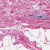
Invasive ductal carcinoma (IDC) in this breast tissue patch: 0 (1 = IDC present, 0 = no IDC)